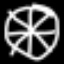
Label: leaf